Question: I just installed wordpress. I have created a post and I am trying to display a bit of text in a hightlighted textbox. Similar to the screenshot below. I can't for the life of me figure it out.
Do I need a specific plugin to do this ? or can I do it out of the box. I tried installing a plugin called "SyntaxHighlighter Evolved" which seems to work fine for PHP etc... but the below is plain XML and it just seems to bugger it up. Besides I only want to text to be highlighted I dont really care if its displayed as code or not.
Please help, I wil be so greafull.

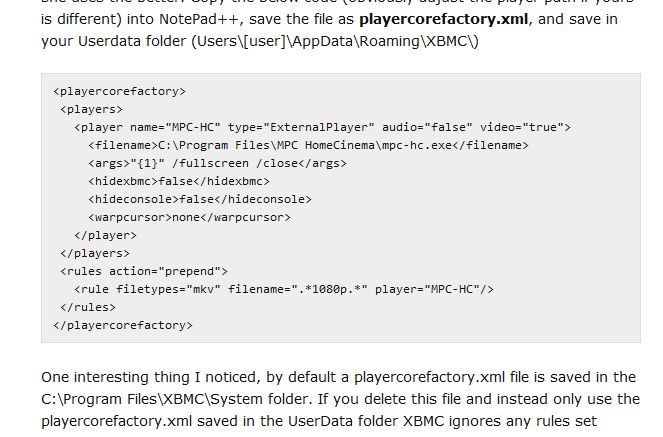
Answer: found a way to get this done.
Wrap your code in the following
> [p style="padding: 2px 6px 4px; color: #555555; background-color:
# eeeeee; border: 2px solid #dddddd;"] CODE GOES HERE [/p]